Interaction volume radius: 10 \u00c5
Interaction volume height: 10 \u00c5
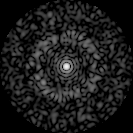
Disorder parameter: 0.8251